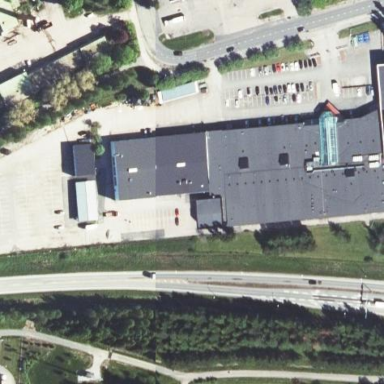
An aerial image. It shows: School building.